Question: Count the number of objects in the diagram.
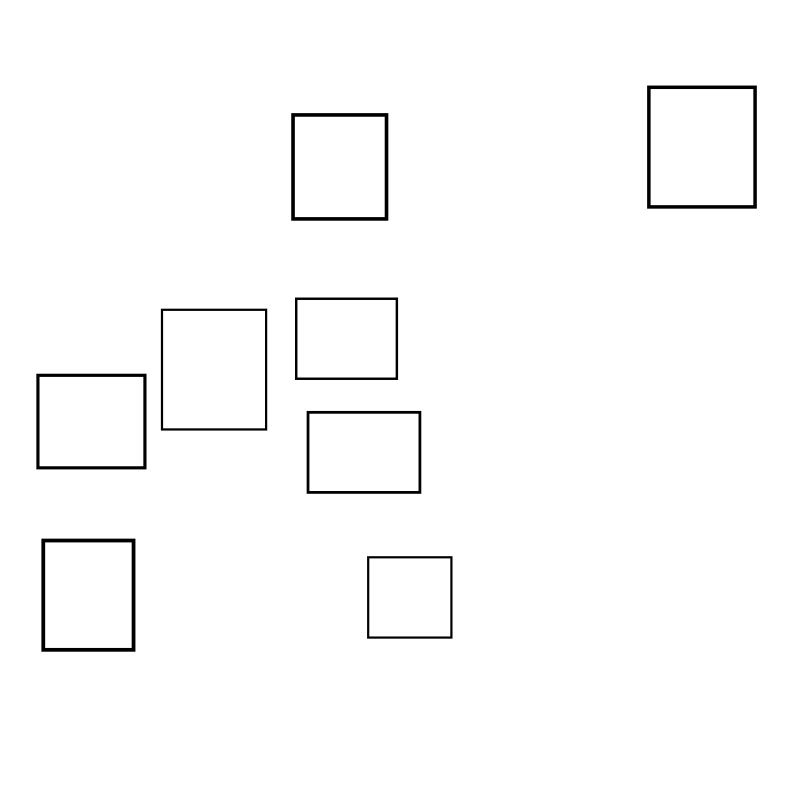
Answer: 8